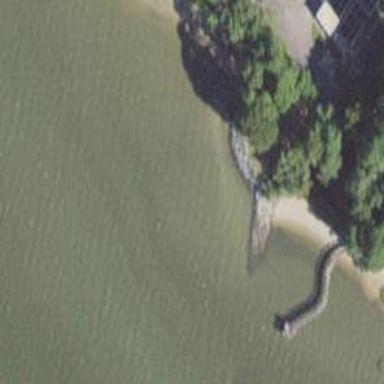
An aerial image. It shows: Breakwater structure.